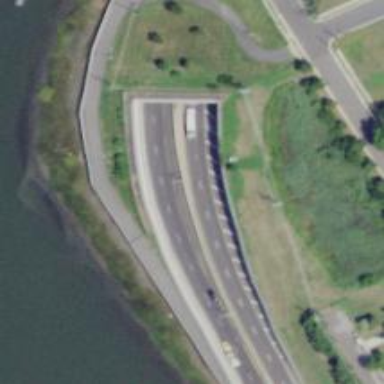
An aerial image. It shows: Urban freeway with asphalt surface.